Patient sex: F
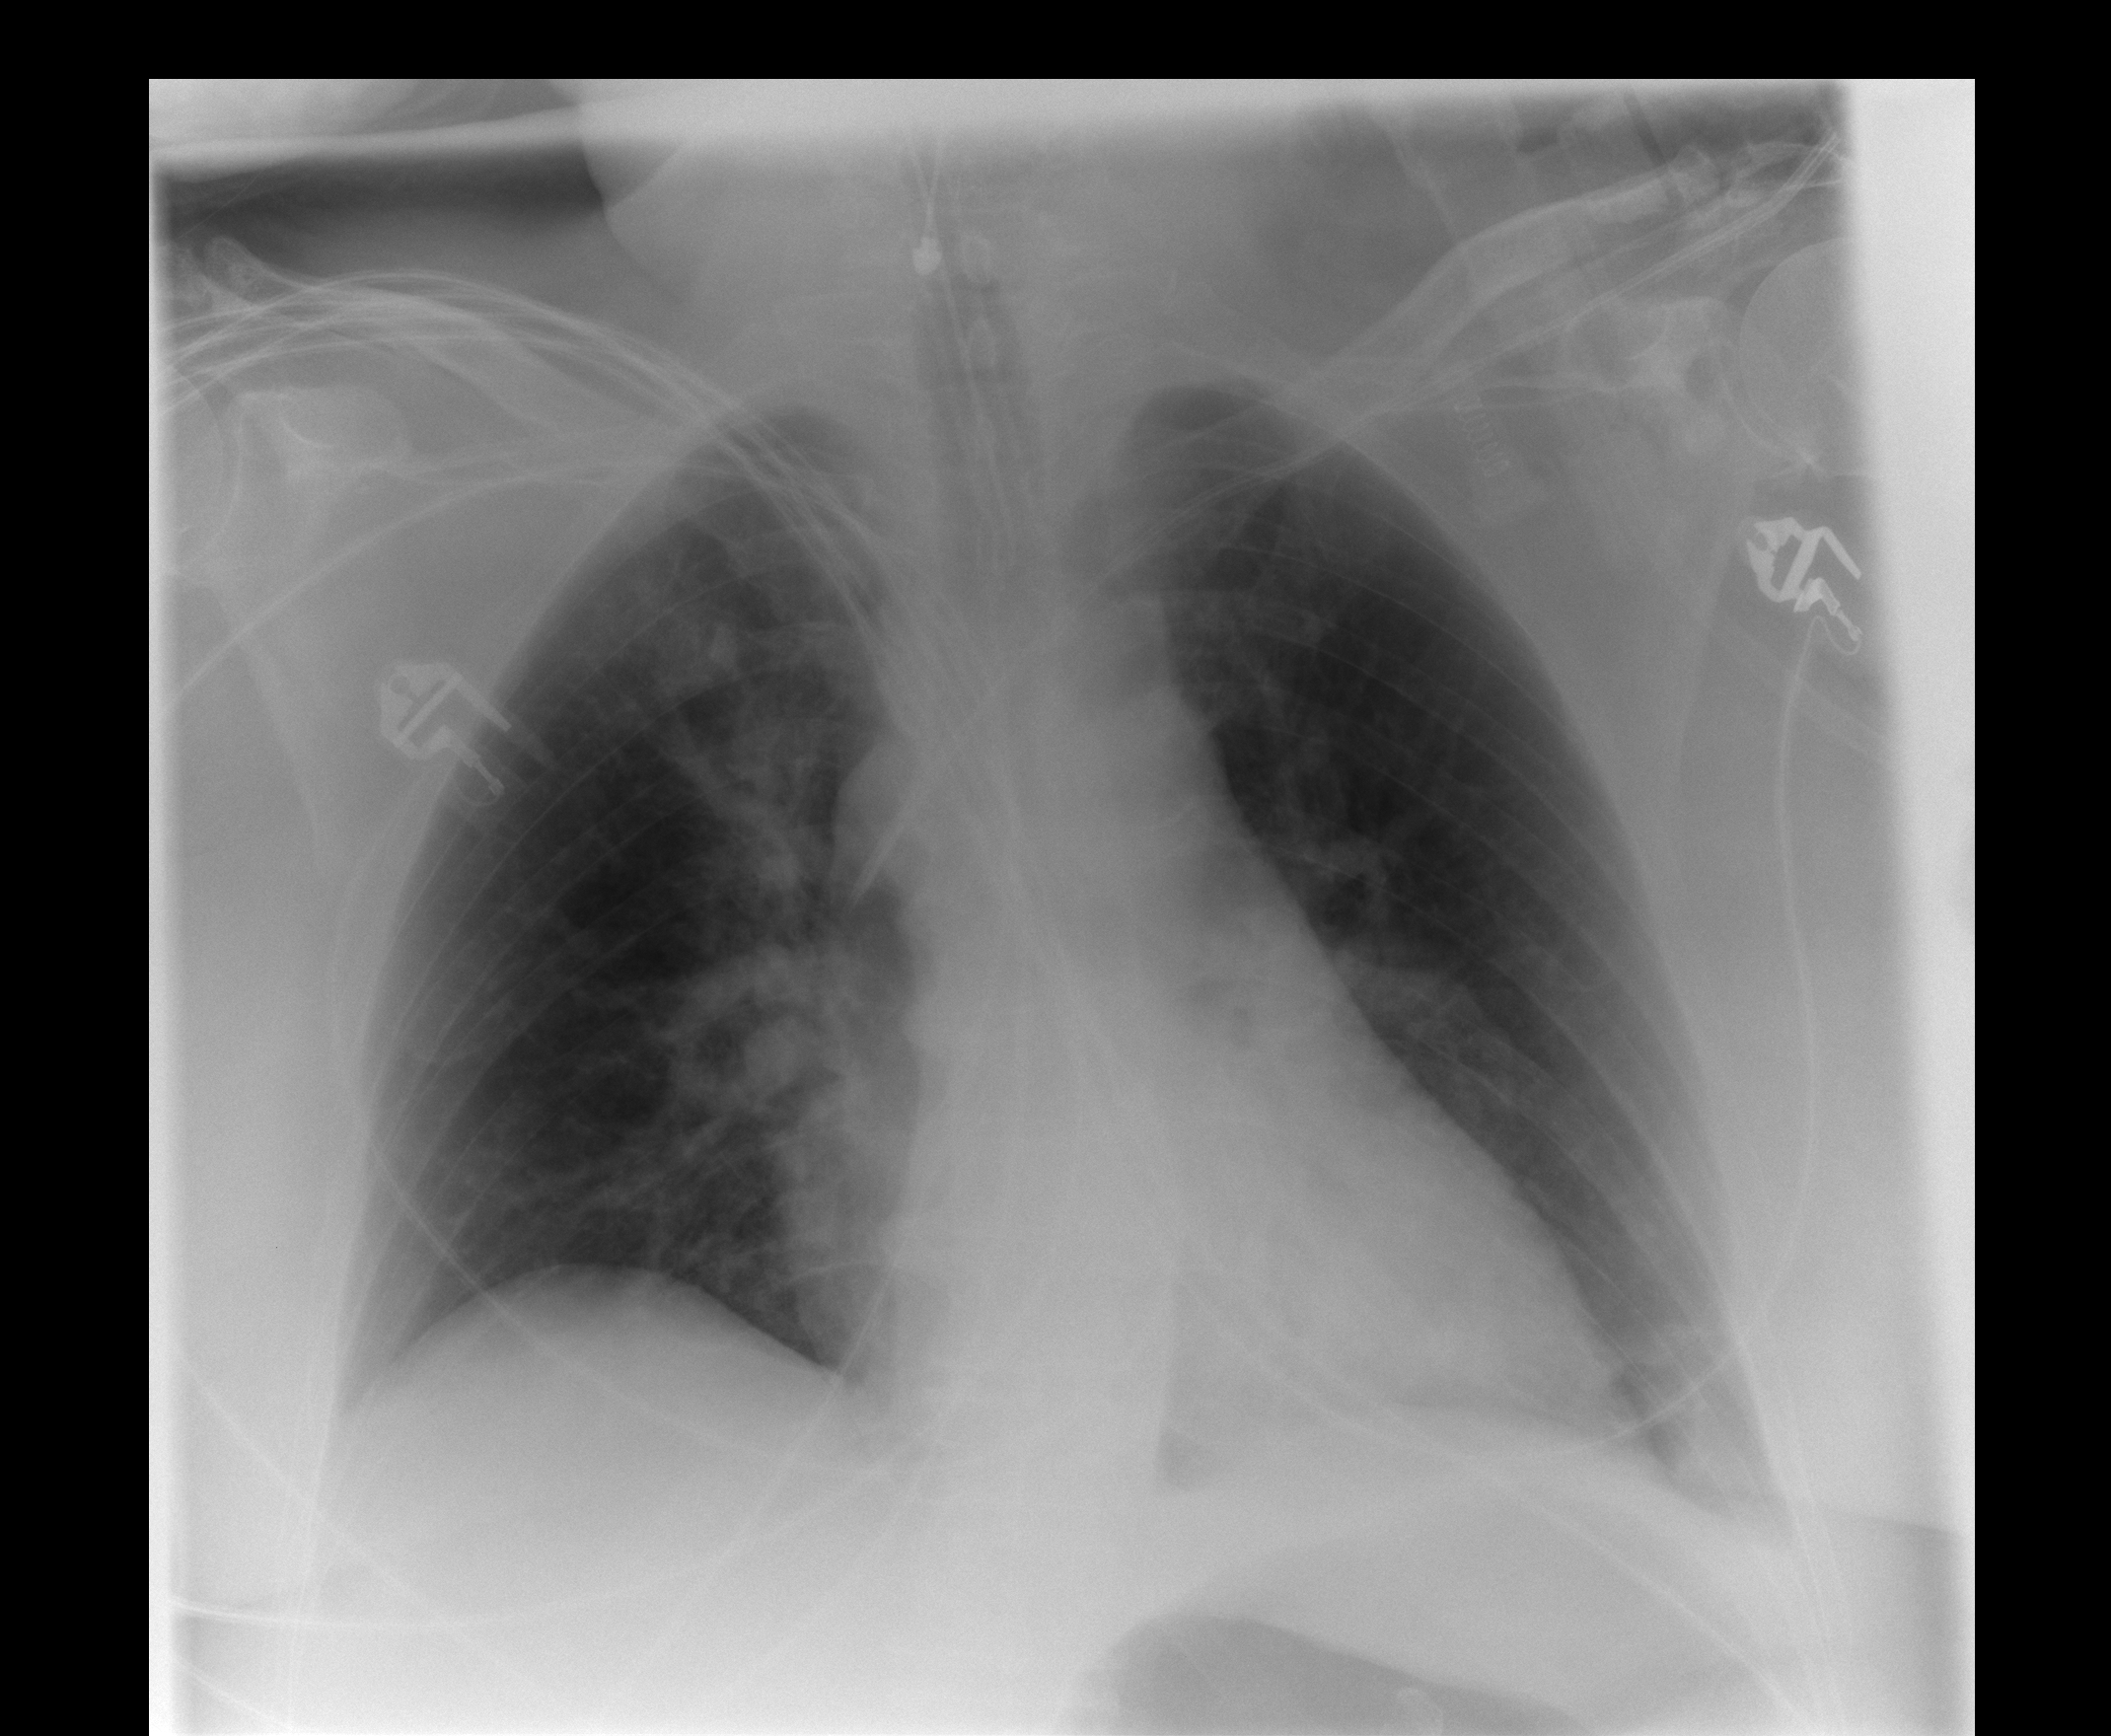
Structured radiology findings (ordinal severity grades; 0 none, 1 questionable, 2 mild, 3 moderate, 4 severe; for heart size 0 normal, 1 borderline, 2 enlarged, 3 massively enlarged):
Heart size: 0
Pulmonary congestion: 0
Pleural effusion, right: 2
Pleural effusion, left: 0
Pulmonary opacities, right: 0
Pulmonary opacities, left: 0
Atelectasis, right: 2
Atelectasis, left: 0